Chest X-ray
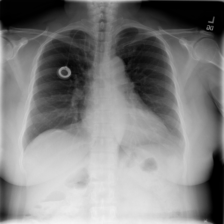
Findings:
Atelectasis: negative
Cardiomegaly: negative
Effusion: negative
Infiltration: negative
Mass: negative
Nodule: negative
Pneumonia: negative
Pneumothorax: negative
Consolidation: negative
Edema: negative
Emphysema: negative
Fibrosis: negative
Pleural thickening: negative
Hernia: negative